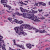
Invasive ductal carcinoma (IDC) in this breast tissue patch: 0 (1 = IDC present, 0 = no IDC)